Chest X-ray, PA view. Patient: 24 years old, sex F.
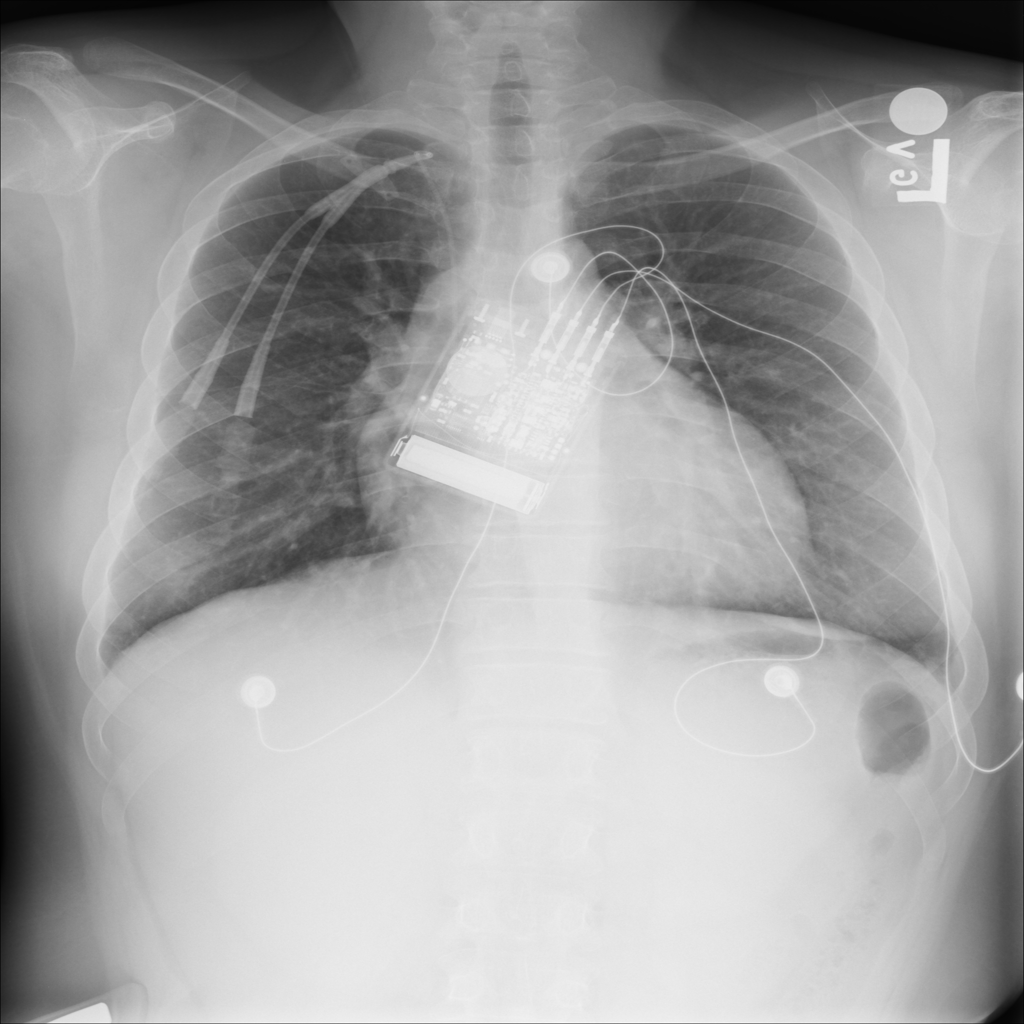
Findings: Atelectasis, Cardiomegaly